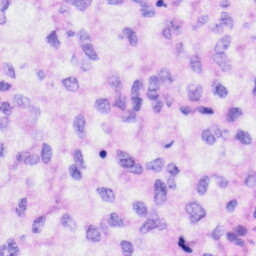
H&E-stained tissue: Liver